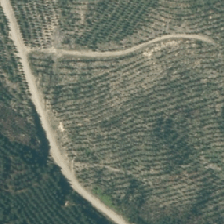
Land cover: harvested_forest